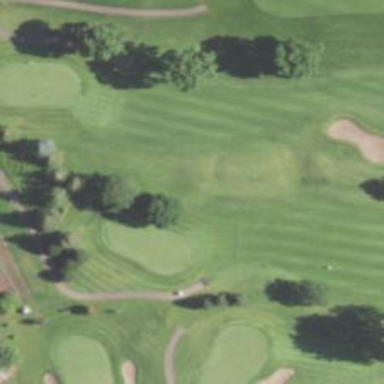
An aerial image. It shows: Golf hole.